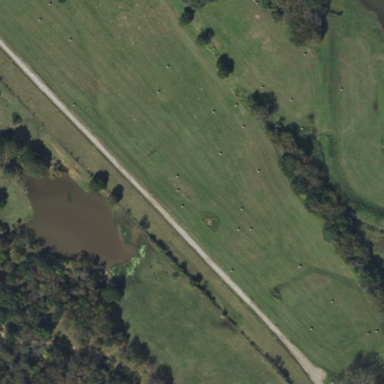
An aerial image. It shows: Pasture covered in meadow.